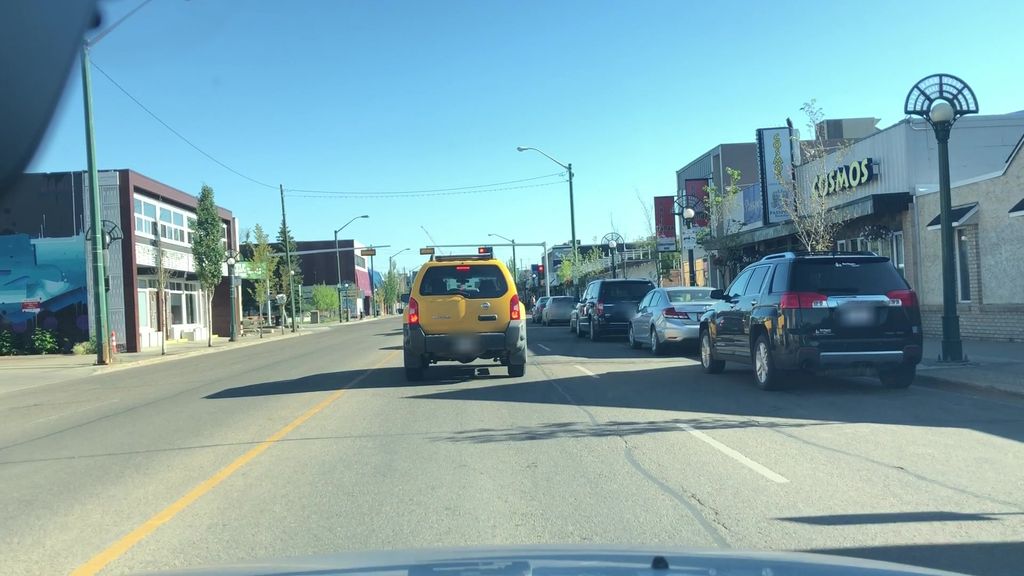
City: edmonton